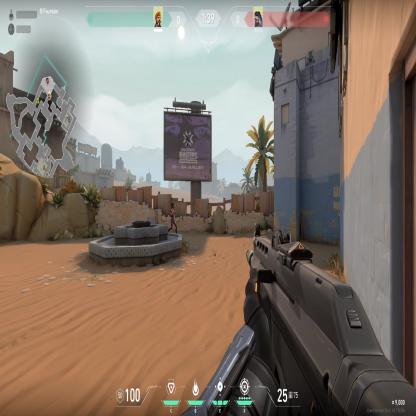
Label: enemy